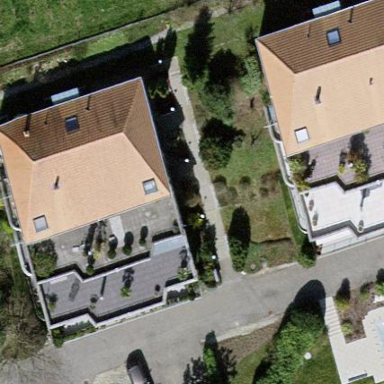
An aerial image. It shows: Residential building.